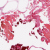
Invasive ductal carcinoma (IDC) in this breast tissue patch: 0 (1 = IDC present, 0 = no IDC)